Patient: sex F, age 54
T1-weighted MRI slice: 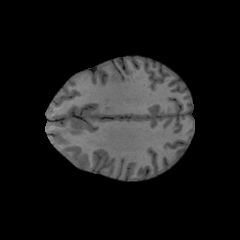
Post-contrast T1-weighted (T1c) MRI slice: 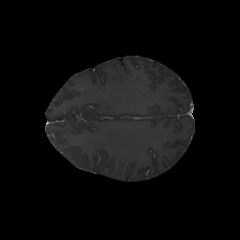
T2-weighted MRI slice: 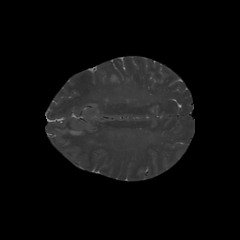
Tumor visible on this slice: yes
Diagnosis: Glioblastoma, IDH-wildtype
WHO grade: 4